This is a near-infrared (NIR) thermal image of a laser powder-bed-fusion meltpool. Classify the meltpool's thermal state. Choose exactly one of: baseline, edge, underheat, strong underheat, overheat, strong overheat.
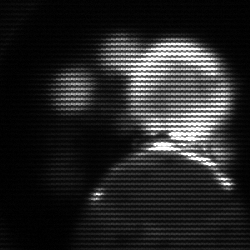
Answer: edge